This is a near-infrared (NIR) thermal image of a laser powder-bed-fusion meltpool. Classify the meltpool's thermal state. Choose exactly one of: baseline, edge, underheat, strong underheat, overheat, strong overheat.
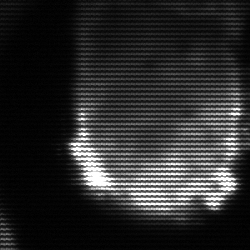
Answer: strong underheat